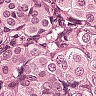
Metastatic tissue present: yes